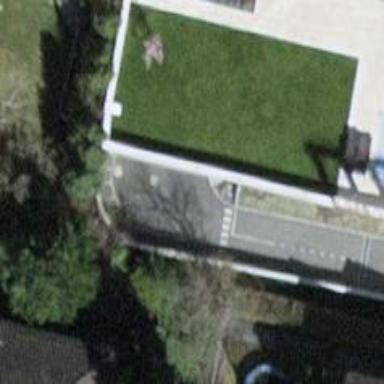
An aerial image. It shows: Driveway tunnel that serves as roadway.